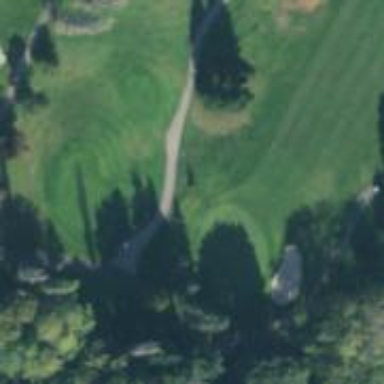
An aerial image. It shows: Golf hole.